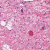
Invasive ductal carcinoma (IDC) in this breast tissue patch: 0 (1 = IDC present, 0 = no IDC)